Field crop: maize
Growth stage: 2
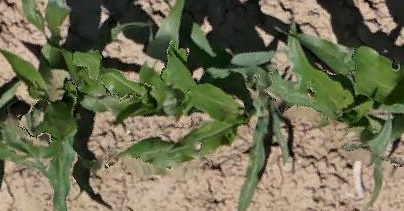
Species: maize